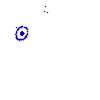
Particle: kaon